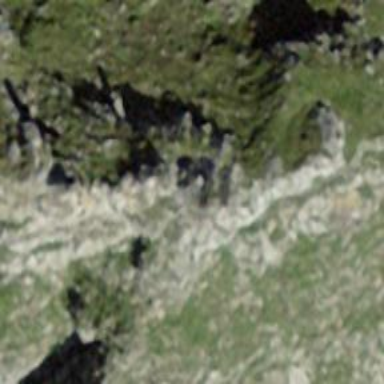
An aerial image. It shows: Natural cliff.